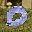
Label: 0